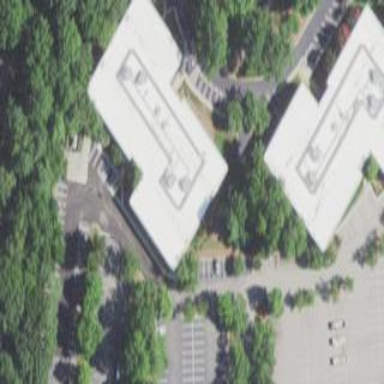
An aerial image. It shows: Commercial building.